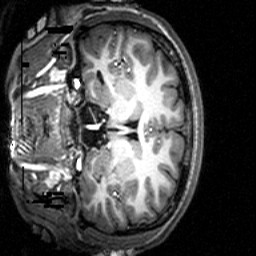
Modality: T1w
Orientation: coronal
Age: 19
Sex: female